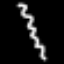
Label: squiggle